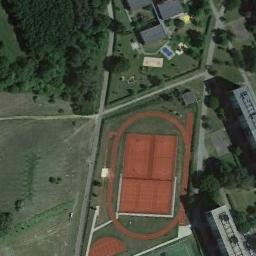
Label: ground_track_field